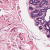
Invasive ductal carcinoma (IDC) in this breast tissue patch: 0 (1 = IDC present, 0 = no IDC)